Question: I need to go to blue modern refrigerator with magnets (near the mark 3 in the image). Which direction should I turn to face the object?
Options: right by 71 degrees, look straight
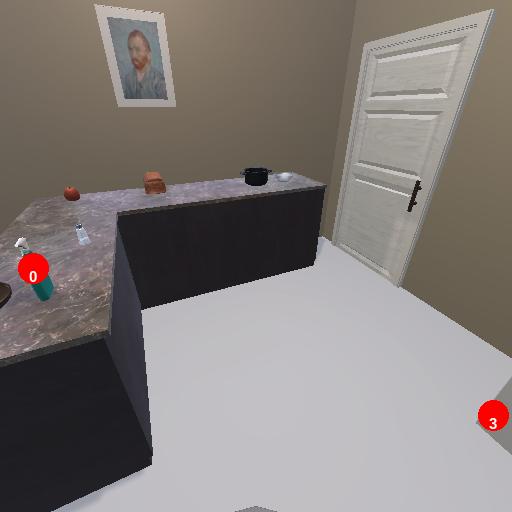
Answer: right by 71 degrees